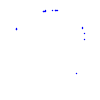
Particle: kaon